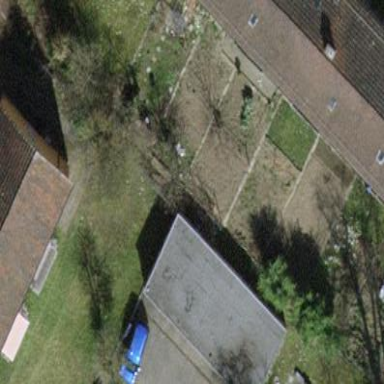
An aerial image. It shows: Group of garages.